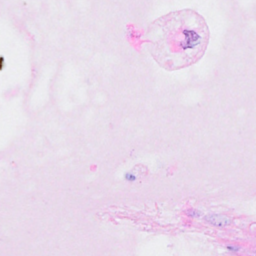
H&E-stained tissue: Breast